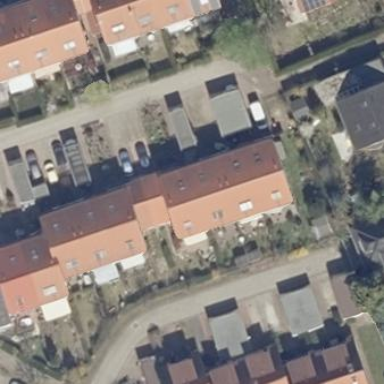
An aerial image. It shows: Terrace building.